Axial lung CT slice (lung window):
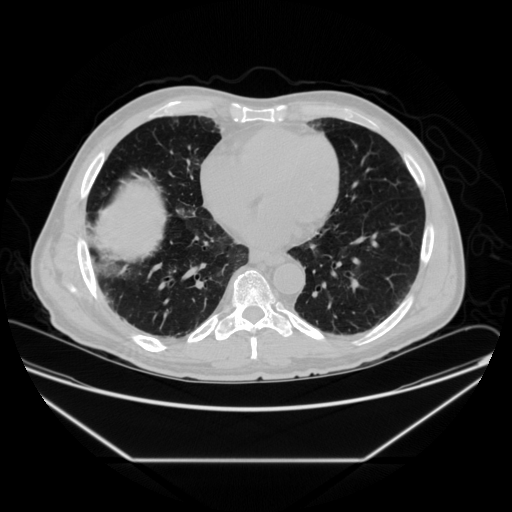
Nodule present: no